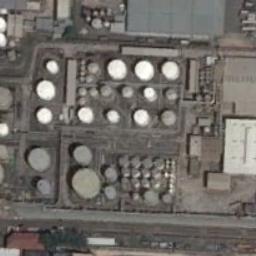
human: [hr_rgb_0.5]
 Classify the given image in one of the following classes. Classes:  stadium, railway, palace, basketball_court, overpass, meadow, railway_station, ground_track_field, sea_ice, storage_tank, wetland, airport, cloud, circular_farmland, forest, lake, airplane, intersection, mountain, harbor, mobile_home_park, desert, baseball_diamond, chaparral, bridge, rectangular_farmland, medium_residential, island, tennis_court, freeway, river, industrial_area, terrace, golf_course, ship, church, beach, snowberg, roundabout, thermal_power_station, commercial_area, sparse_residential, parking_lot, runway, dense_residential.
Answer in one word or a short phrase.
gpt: storage_tank